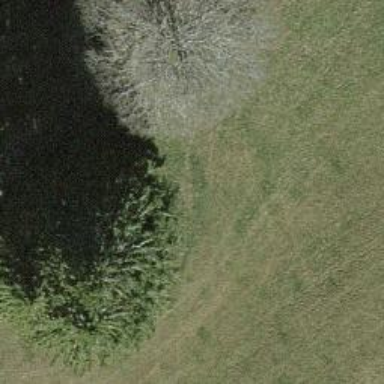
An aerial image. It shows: Agricultural area characterized by evergreen needle-leaved trees.